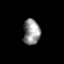
Tissue: prostate
Cell type: Epithelial cells
Senescence score: 0.3284
Nuclear area (px): 423
Mean DAPI intensity: 144.995